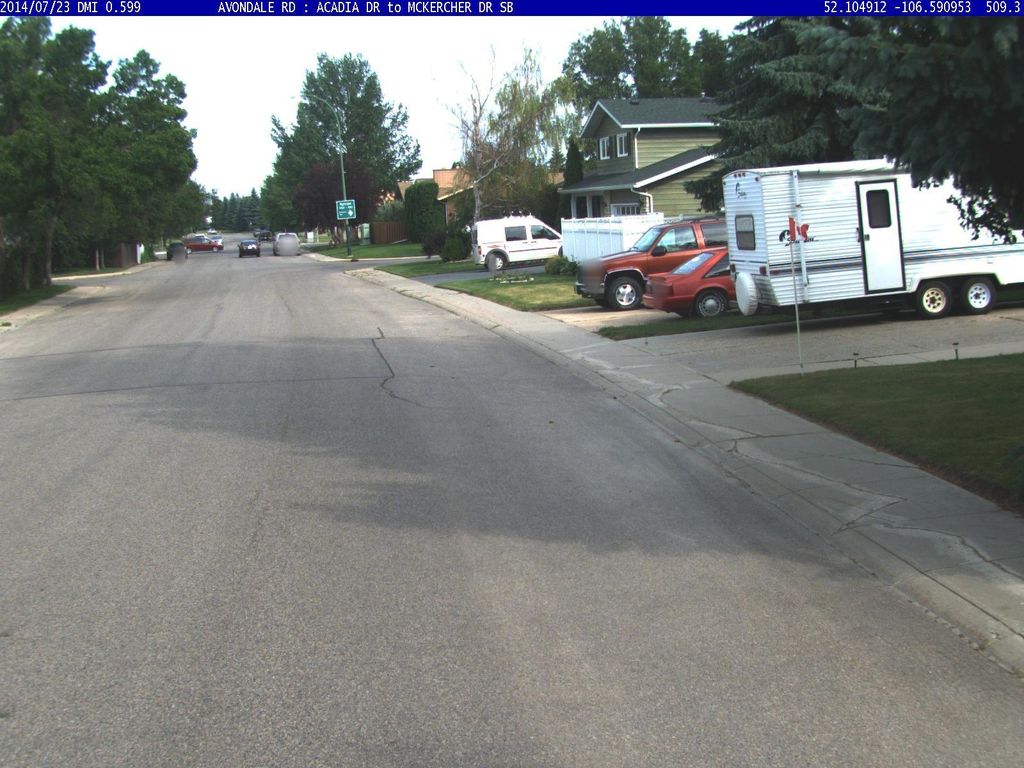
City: saskatoon